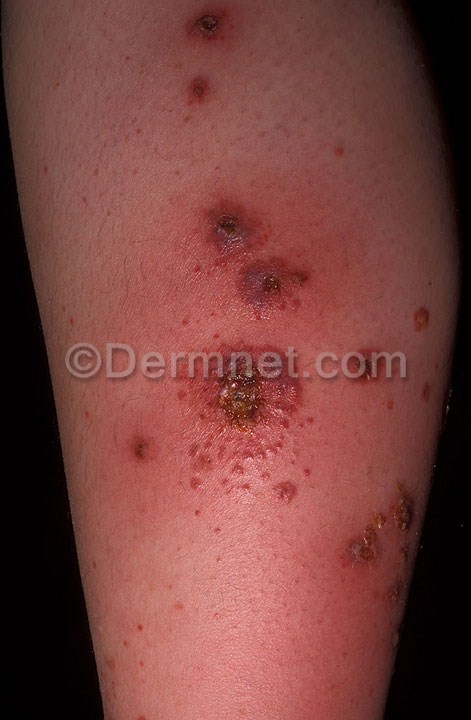
Disease: Vasculitis Photos